Question: I am trying to assign permissions to the "build administrators" group using the cli.
The specific permission i want to update is the "Delete Team Project" permission.

The documentation is a little difficult to put together since the information is scattered, specially the parts about security tokens and permissions bits.
I am using the az devops security command. The part i am struggling with is getting the token and the setting the correct permission bits
I know the namespace I want to use. it is the namespace. Found this out by first checking all the namespaces and finding the guid for the environment namespace.
'''
#get list of all namespaces
az devops security permission namespace list -o table
$envnamespace = <guid from above command for the environment namespace>
'''
'''
# first i set my org and token
$orgUrl = "https://dev.azure.com/<MYORG>"
$personalToken = "<MY_PERSONAL_TOKE>"
$projectName = "<my_project>"
# login using PAT
$personalToken | az devops login --organization $orgUrl
# set default organisation
az devops configure --defaults organization=$orgUrl
# get the group descriptor ID for the group "build administrators"
$id = az devops security group list --project $projectName --output json --query "graphGroups[?displayName == '$groupID'].descriptor | [0]" -o tsv --verbose
# now i want to add permissions for the group "build administrators"
# but i am not sure what the token should be and what permission bits to use
'''
I run the following command to see list the permissions on the group. it returns some tokens but they don't make sense to me. How am i meant to know which token is for what permissions. for example how do i know which token is for "Delete Team Project" permission
'''
az devops security permission list --namespace-id $envnamespace --subject $id
'''
The aim next is to run the following command to update permissions
'''
az devops security permission update --namespace-id $envnamespace --subject $id --token $token2 --allow-bit 4 deny-bit 1 --verbose
'''
The --allow-bit and deny-bit i'm not sure exactly what it should be to set the permission to
any advice on the correct way to do this would be appreciated.
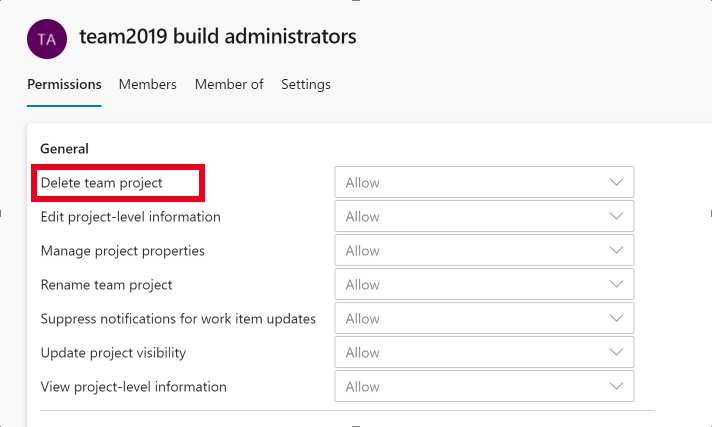
Answer: > how do I know which token is for "Delete Team Project" permission
Run 'az devops security permission namespace list', the namespaceID of "Delete Team Project" is under the "'Project'" namespace.
You can get the 'bit' and the 'namespaceID' of the specific 'Delete Team Project' namespace (for reference see screenshot shown below).
> How am I meant to know which token is for what permissions
For the tokens, you can refer to <URL>.
Another example for your reference (reference <URL> :
'''
az login
az extension add --name "azure-devops"
# Find the group identifier of the group you want to set permissions for
$org = "gdbc2019-westeurope"
# There is a weird edge case here when an Azure DevOps Organization has a Team Project with the same name as the org.
# In that case you must also add a query to filter on the right domain property '?@.domain == '?''
$subject = az devops security group list '
--org "https://dev.azure.com/$org/" '
--scope organization '
--subject-types vssgp '
--query "graphGroups[?@.principalName == '[$org]\Project Collection Administrators'].descriptor | [0]"
$namespaceId = az devops security permission namespace list '
--org "https://dev.azure.com/$org/" '
--query "[?@.name == 'Git Repositories'].namespaceId | [0]"
$bit = az devops security permission namespace show '
--namespace-id $namespaceId '
--org "https://dev.azure.com/$org/" '
--query "[0].actions[?@.name == 'PullRequestBypassPolicy'].bit | [0]"
az devops security permission update '
--id $namespaceId '
--subject $subject '
--token "repoV2/" '
--allow-bit $bit '
--merge true '
--org https://dev.azure.com/$org/
'''
<URL>